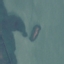
Label: SeaLake